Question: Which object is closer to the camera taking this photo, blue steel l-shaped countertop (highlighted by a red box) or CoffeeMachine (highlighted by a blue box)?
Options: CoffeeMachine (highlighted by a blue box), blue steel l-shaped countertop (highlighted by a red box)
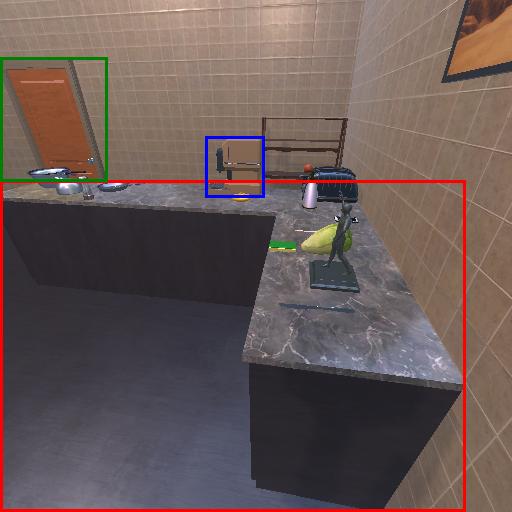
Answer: CoffeeMachine (highlighted by a blue box)